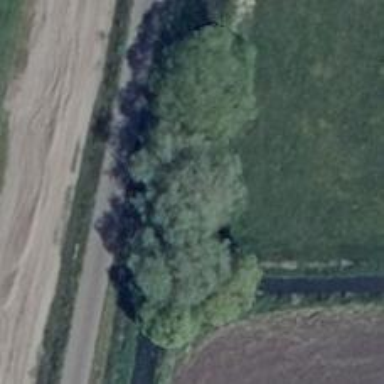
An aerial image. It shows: Row of deciduous broadleaved trees.